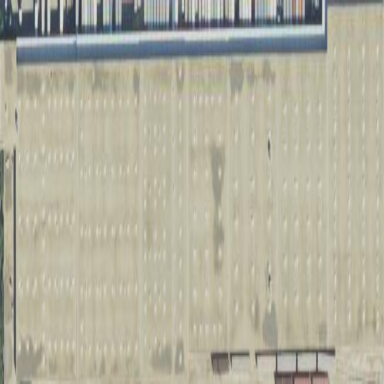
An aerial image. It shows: Warehouse building.